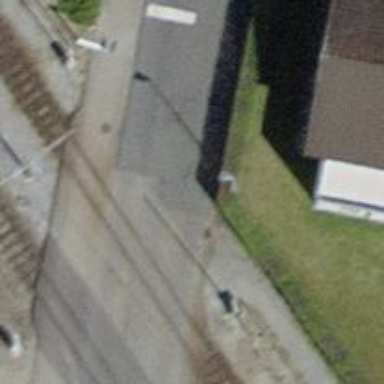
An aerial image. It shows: Level crossing with double half barrier.